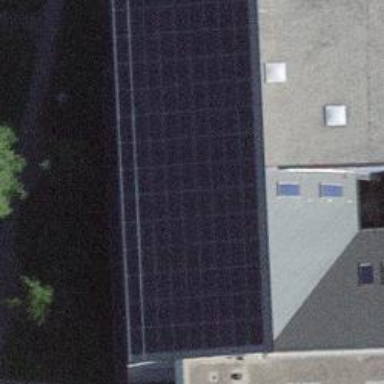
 consisting of solar photovoltaic panels."